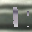
Label: 1